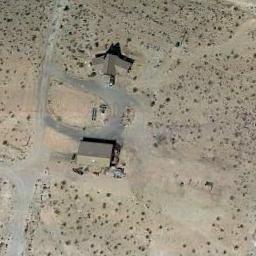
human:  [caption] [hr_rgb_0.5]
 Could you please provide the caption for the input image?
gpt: There are two houses of different sizes in a sparse residential area surrounded by open spaces .

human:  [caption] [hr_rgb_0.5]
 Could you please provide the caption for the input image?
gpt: The sparse residential is on the bare land next to a road .

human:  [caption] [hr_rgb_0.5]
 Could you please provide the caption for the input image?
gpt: There are several roads of varying length beside the sparse residential .

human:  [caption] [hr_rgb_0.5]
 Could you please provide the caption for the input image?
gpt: The room is surrounded by trees .

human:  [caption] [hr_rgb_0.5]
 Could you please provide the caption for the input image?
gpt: A sparse residential area with two buildings and bare land .